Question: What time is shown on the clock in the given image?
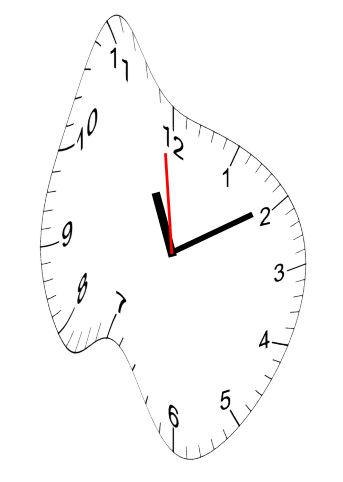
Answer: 11:09:59